Question: '''
<html>
<head>
</head>
<body>
<form action="login_process.php" method="post">
SID: <input type="text" name="sid">
<br />
Password: <input type="text" name="pw">
<br />
<input type="submit" value="Login">
</form>
</body>
</html>
'''
login_process.php FILE
'''
<html>
<head>
</head>
<body>
<?php
include ("connection.php");
$sid = $_POST['sid'];
$pw = $_POST['pw'];
setcookie("username", "$sid". time()+86400);
$result = mysqli_query($con, "SELECT SID FROM student_table WHERE SID='$sid' and password='$pw'") or die('Query failed');
if(!$result){
echo "Failed";
} else {
echo "success". $_COOKIE['username'];
$_SESSION['username'] = $sid;
}
?>
</body>
</html>
'''
I have data in my 'student_table'. But no matter what input i give it says success. even if i click login button without any input it still says success. please help.
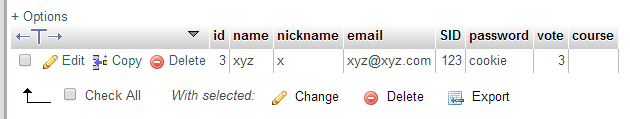
Answer: Start learning basic debugging:
When a query fails bad, just do this:
Instead of running it (mysql_query, or mysqli_query or whatever you have), ECHO it:
'''
echo "SELECT SID FROM student_table WHERE SID='$sid' and password='$pw'";
'''
After you submit the form, you will be shown the query that runs, go to phpmyadmin or whatever you use and run the query manually. See if there are errors and also see easier what's going on. Advisable when you do work like this, FIRST try the queries in phpmyadmin then apply them in the code, after you are confident they are ok.